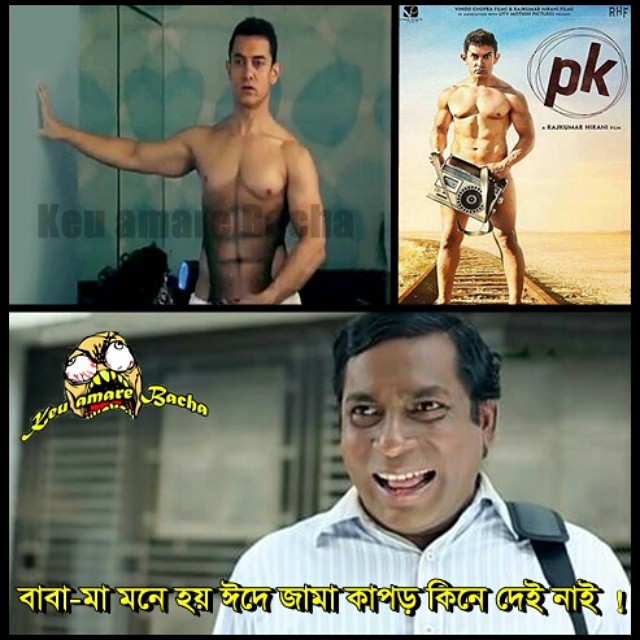
Caption: বাবা-মা মনে হয় ঈদে জামা কাপড় কিনে দেই নাই !
Label: non-hate